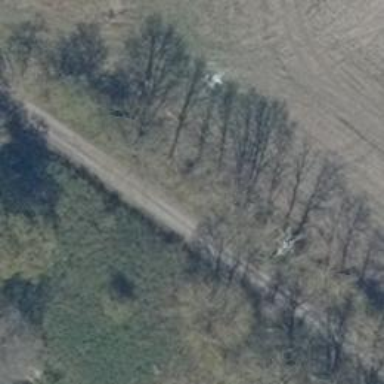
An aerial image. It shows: Abandoned railway track.